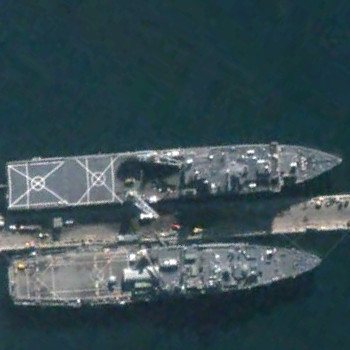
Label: combat